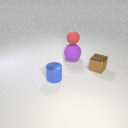
small blue metal cylinder in front of large purple rubber sphere